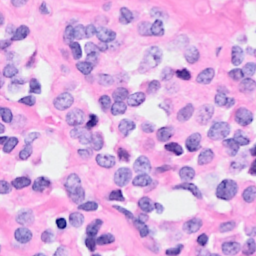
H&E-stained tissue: Breast